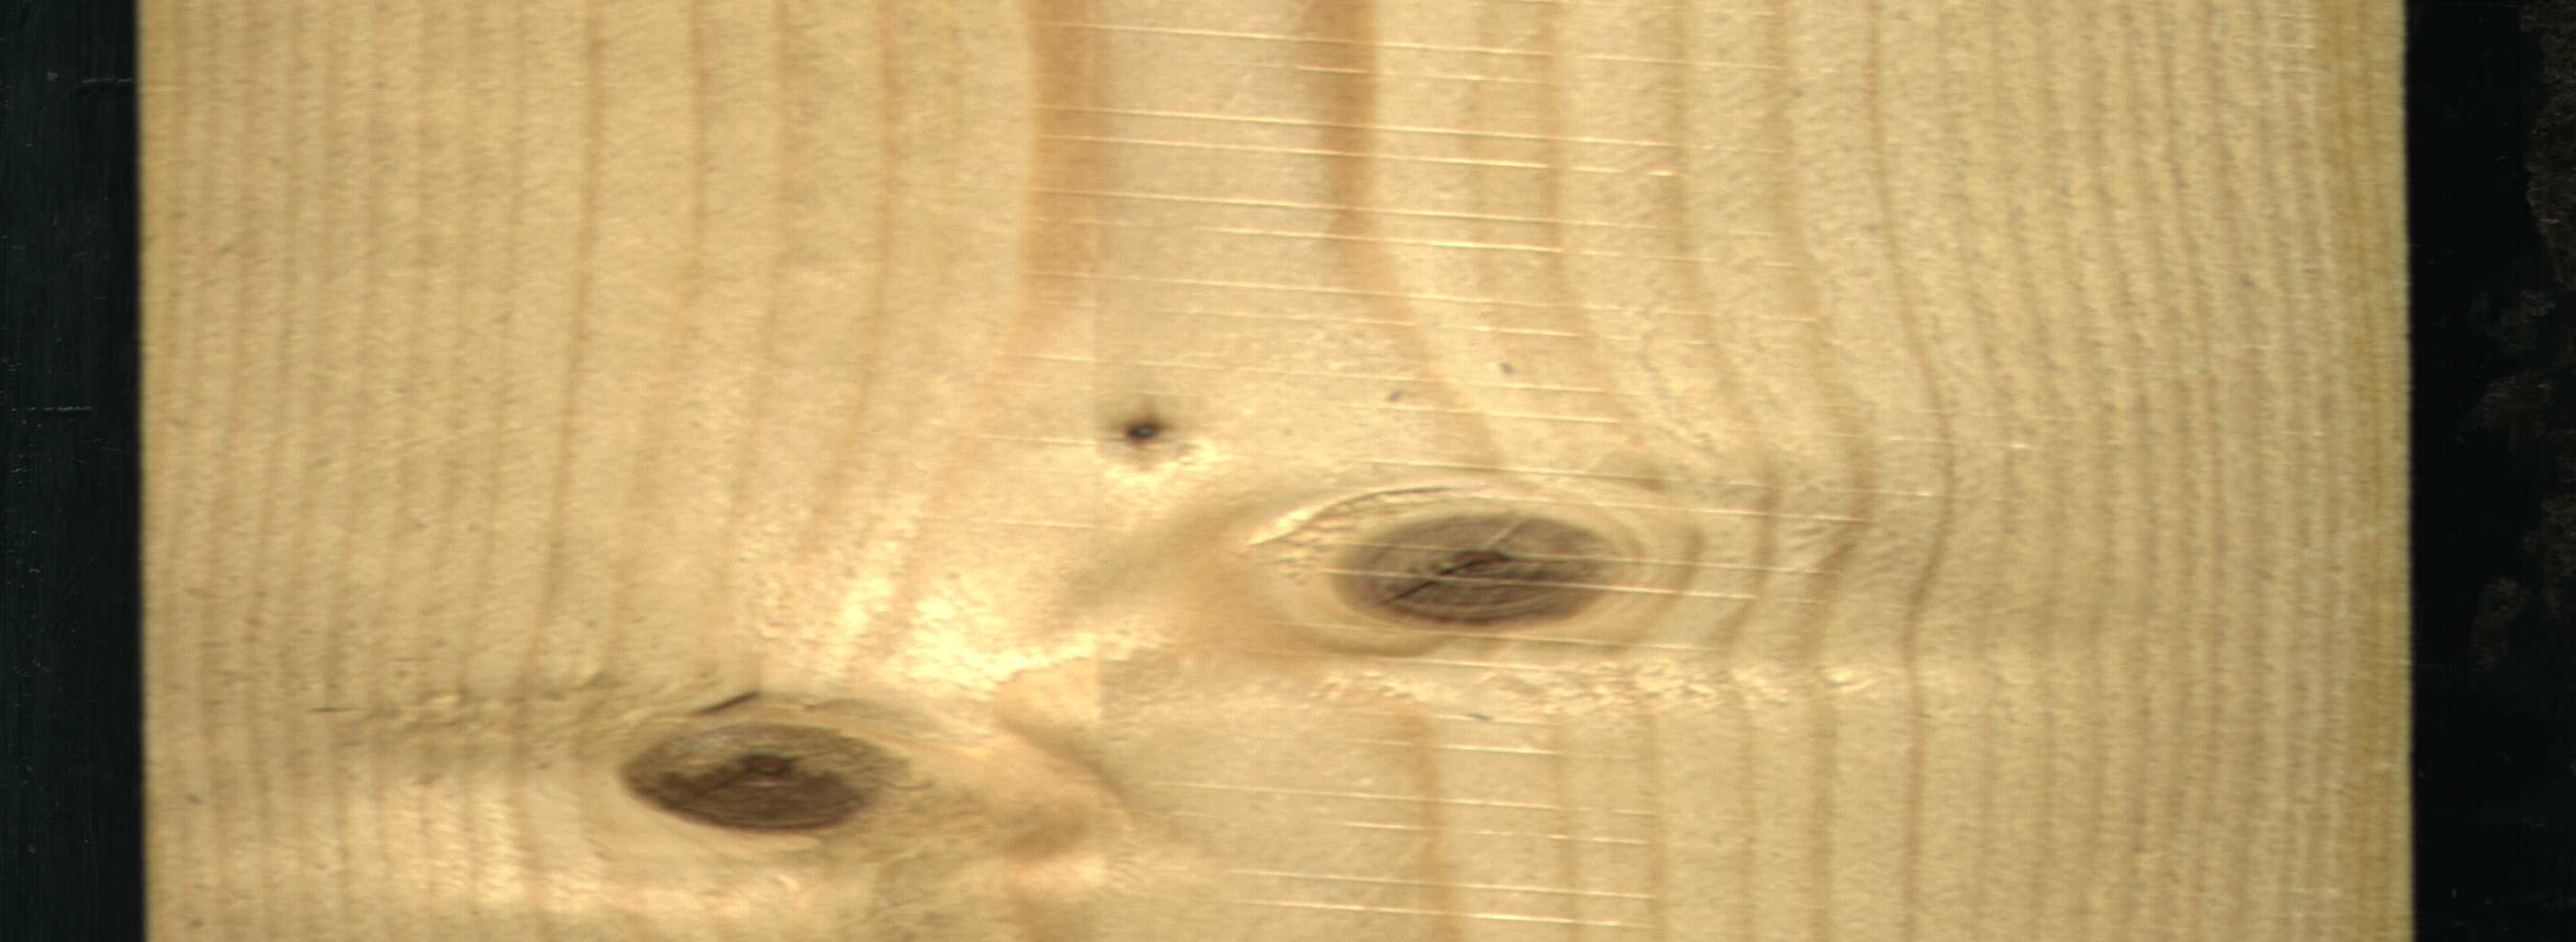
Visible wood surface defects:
Live_Knot
Live_Knot
Live_Knot